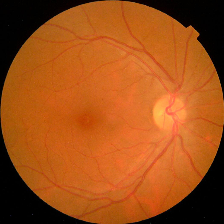
Diabetic retinopathy grade: No DR